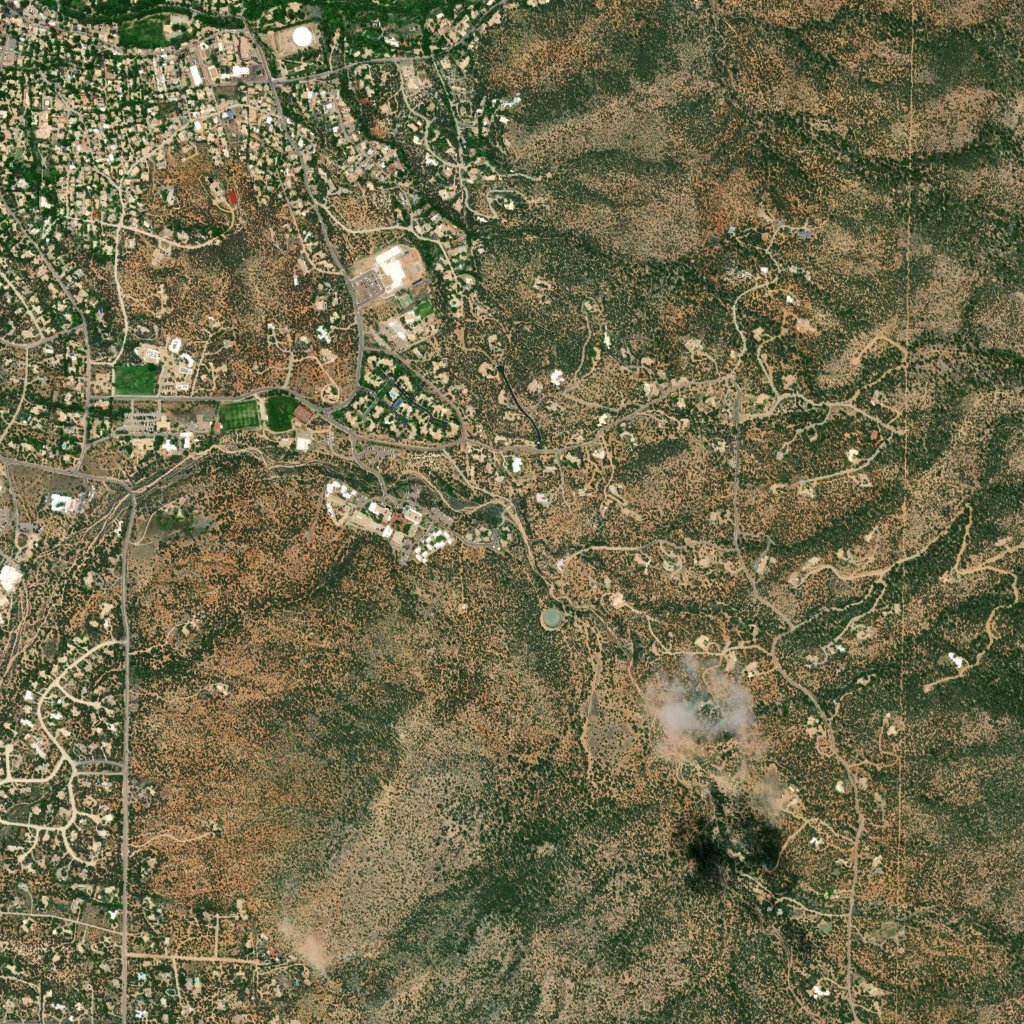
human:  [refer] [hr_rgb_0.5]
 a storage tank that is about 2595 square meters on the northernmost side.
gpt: <box>[[28, 2, 30, 4, 0]]</box>

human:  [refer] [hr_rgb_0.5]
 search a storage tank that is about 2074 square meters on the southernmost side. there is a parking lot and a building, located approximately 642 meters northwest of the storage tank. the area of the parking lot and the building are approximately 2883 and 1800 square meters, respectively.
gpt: <box>[[53, 59, 54, 61, 0]]</box>